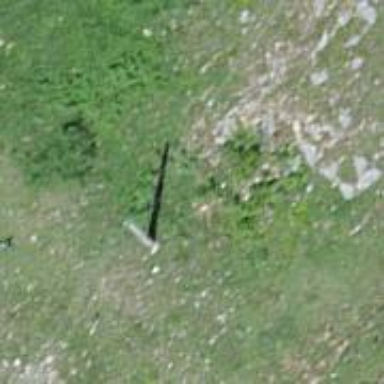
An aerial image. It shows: Concrete power pole.